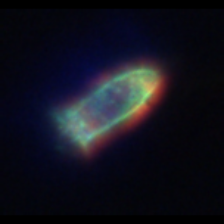
Taxon: Ciliates
Group: Other